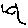
Label: tree